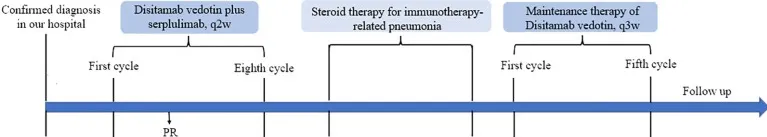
Timeline of the major clinical events from diagnosis to the last follow-up.
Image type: chart (chart)